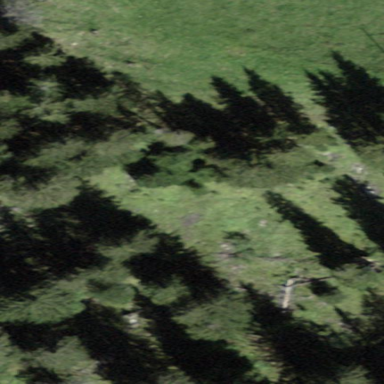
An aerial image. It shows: Forest area.